Interaction volume radius: 10 \u00c5
Interaction volume height: 15 \u00c5
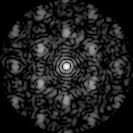
Disorder parameter: 0.5878